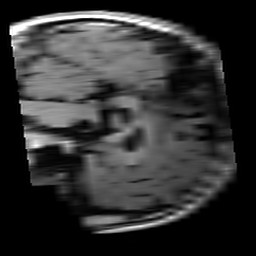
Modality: T1w
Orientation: sagittal
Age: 22
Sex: male
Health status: healthy
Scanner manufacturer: siemens
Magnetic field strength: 3 T
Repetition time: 4.1 s
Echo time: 0.0085 s